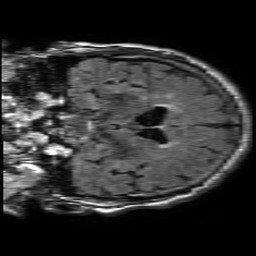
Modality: FLAIR
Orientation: coronal
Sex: male
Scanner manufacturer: philips
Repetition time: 11 s
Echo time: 0.125 s